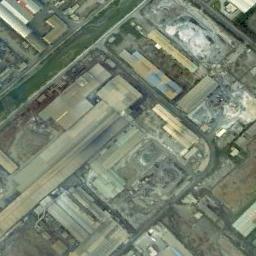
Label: industrial_area